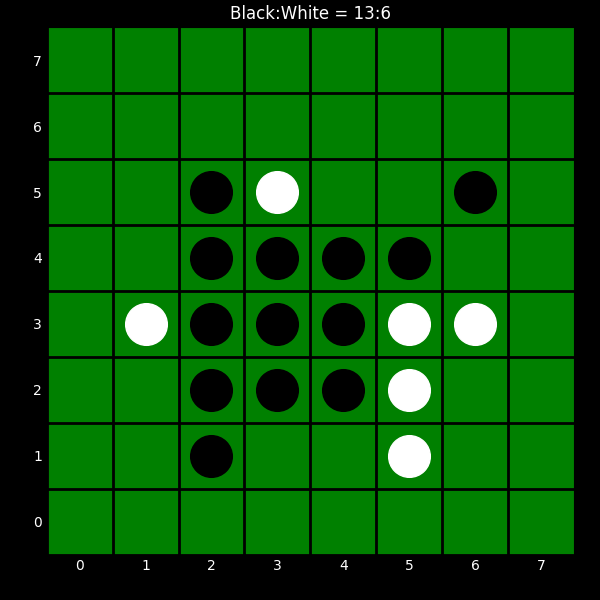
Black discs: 13
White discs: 6